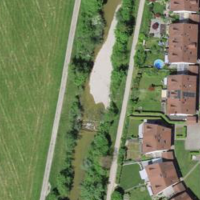
EUNIS habitat code: 55
Species observed at this site:
Symphoricarpos albus